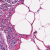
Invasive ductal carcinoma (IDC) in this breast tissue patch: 0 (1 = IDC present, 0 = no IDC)